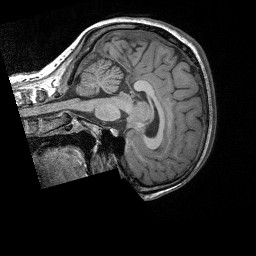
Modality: T1w
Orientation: sagittal
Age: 30
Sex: female
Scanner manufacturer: siemens
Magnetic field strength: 3 T
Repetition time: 1.9 s
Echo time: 0.00252 s